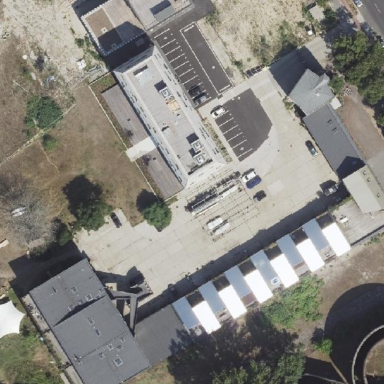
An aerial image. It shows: Commercial building with unique quadruple saltbox-shaped roof.